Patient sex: M
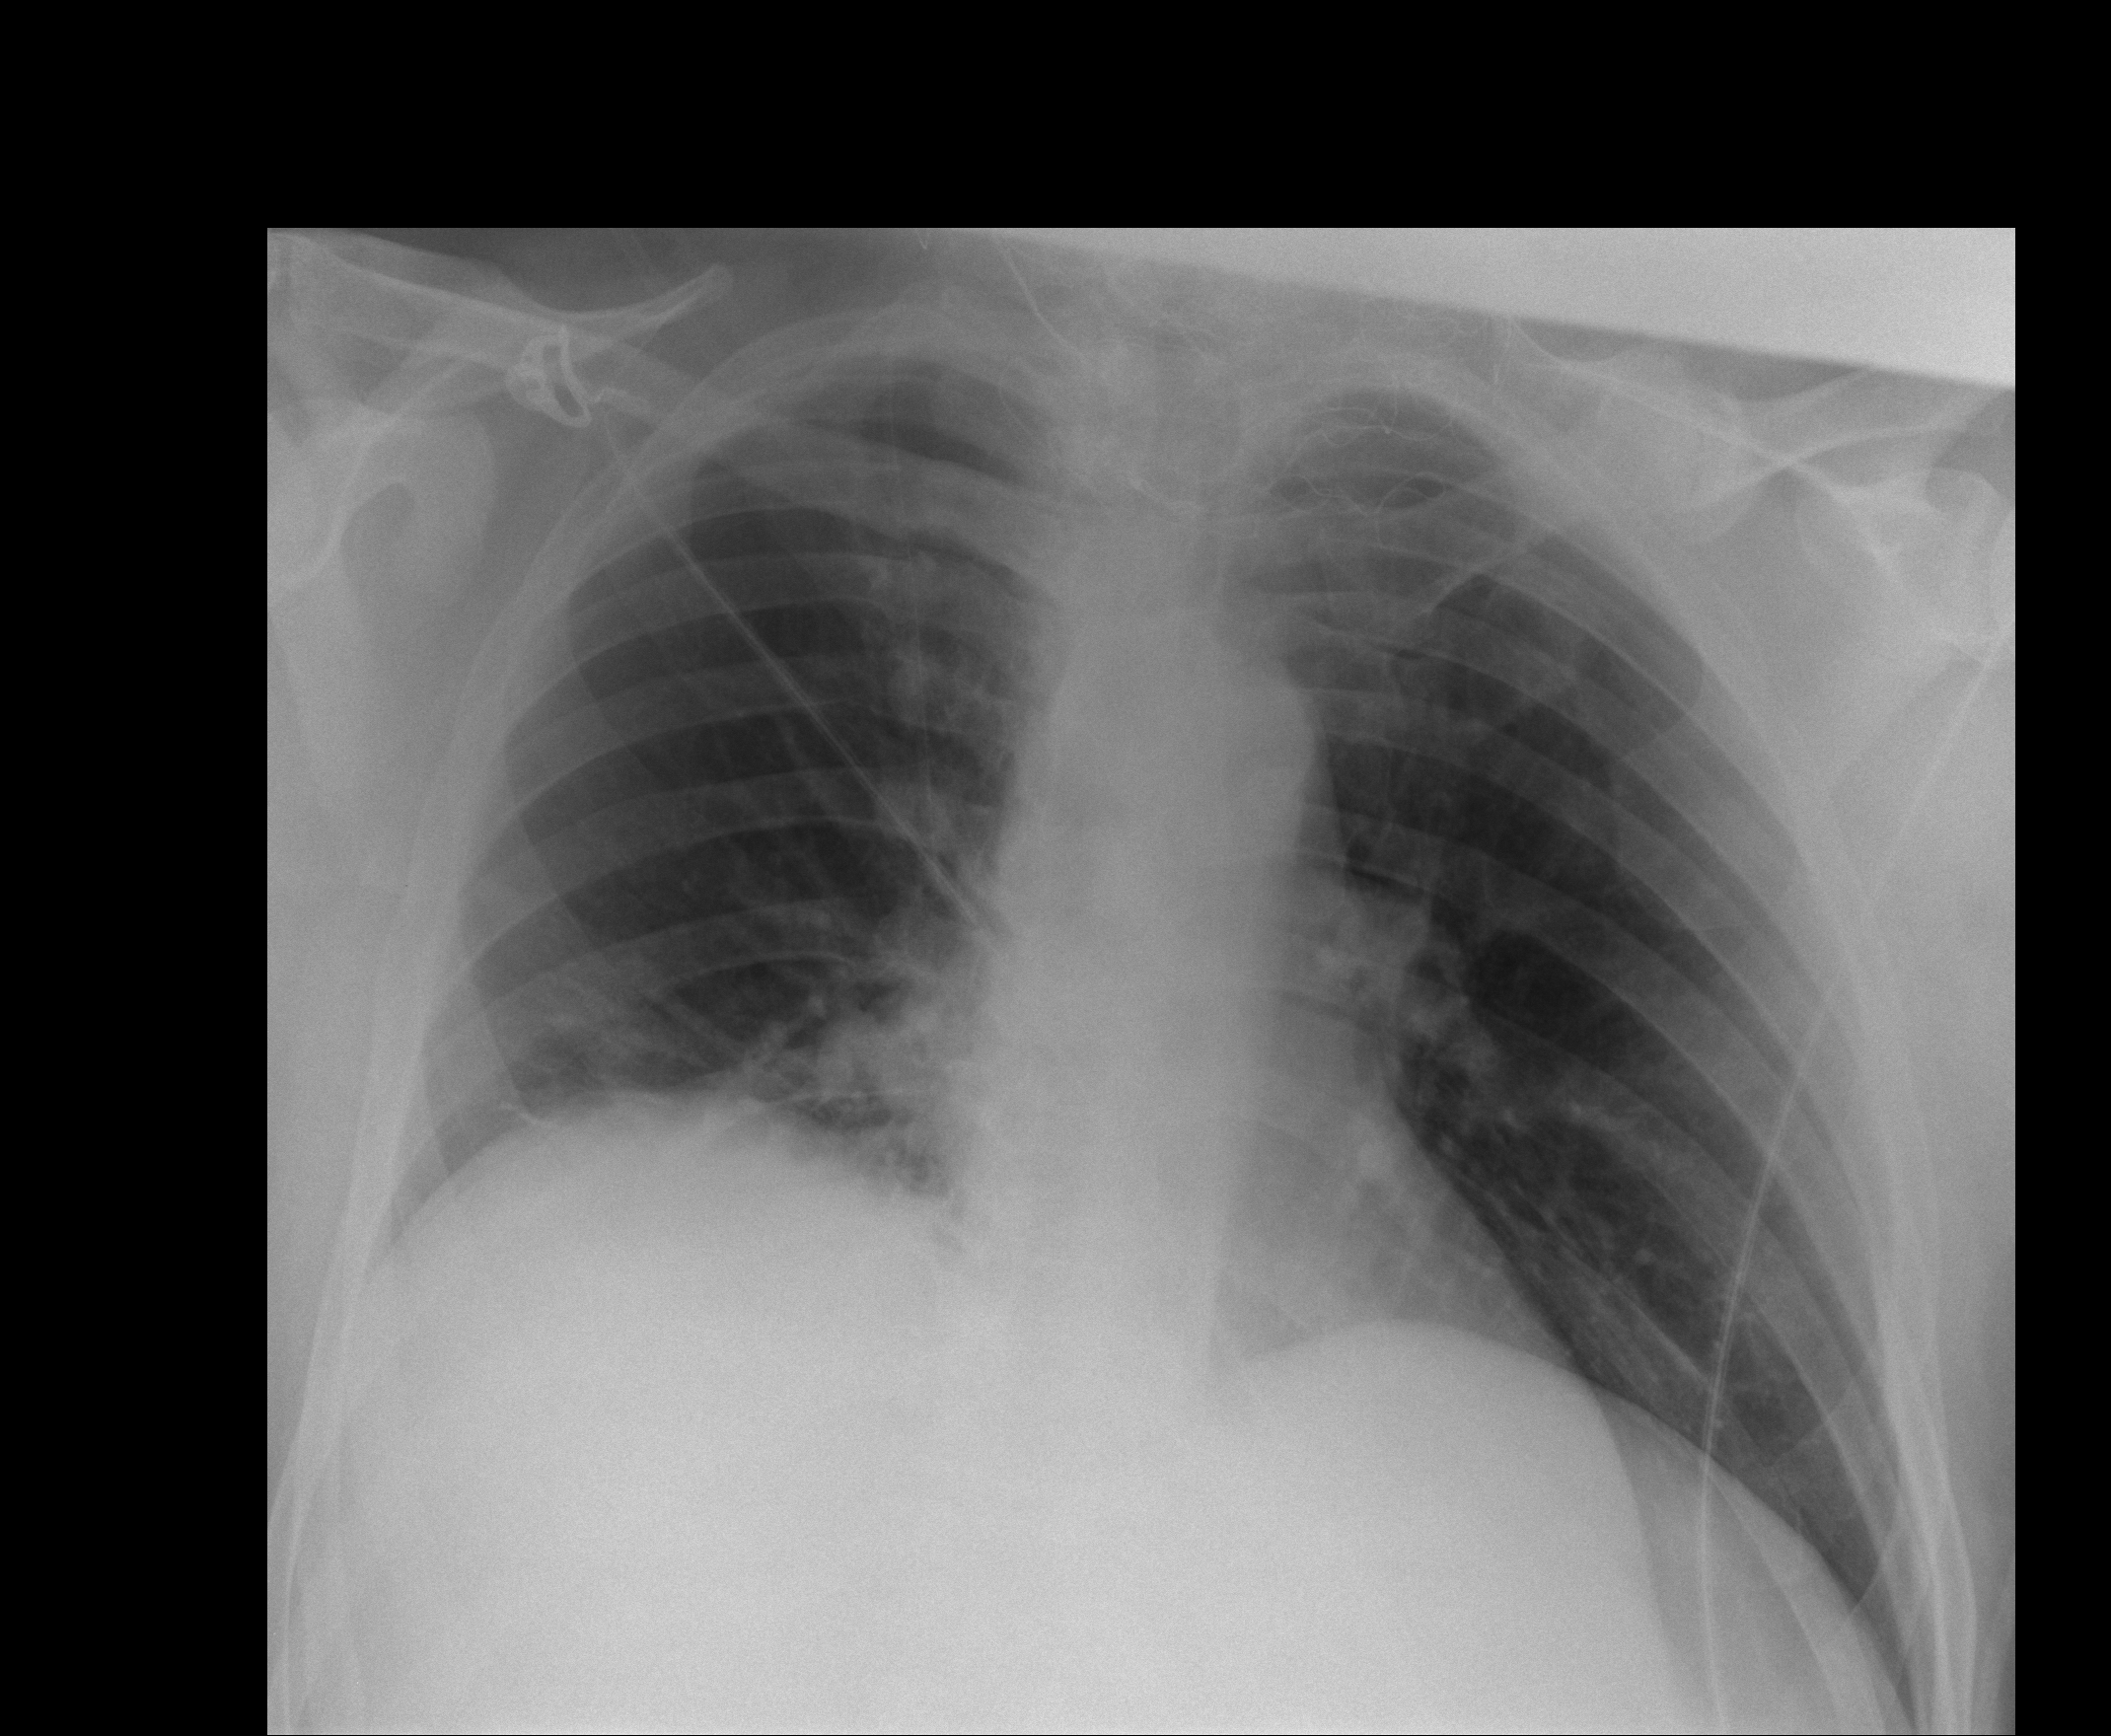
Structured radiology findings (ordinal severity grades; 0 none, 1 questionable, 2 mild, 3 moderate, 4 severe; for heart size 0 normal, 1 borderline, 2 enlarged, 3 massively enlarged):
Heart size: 0
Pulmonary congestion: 0
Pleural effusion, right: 0
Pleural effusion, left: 0
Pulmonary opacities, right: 0
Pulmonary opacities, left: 0
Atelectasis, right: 1
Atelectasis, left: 0